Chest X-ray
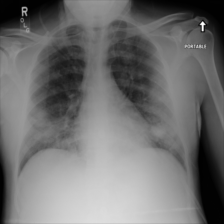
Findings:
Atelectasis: positive
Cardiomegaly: negative
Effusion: negative
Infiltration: positive
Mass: negative
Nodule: negative
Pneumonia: negative
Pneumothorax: negative
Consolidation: positive
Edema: negative
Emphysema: negative
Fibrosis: negative
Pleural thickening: negative
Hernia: negative